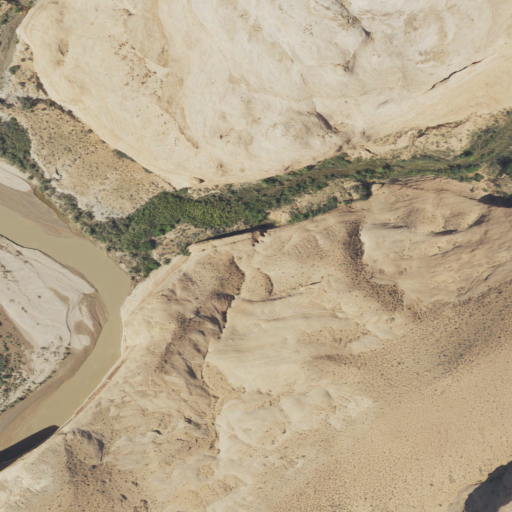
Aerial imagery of valley in Utah named Pasture Canyon containing shrub, barren land, woody wetlands, evergreen forest, open water, and herbaceous wetlands